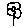
Label: flower